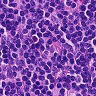
Metastatic tissue present: no